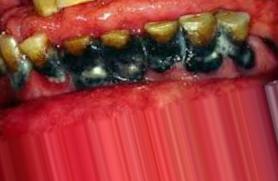
Condition: Tooth Discoloration